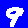
Digit: 9